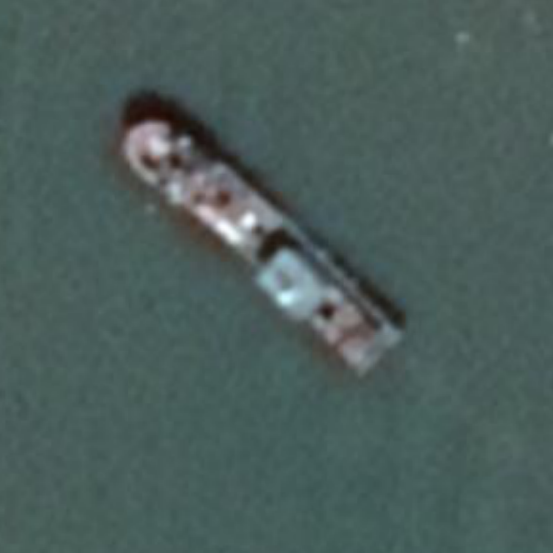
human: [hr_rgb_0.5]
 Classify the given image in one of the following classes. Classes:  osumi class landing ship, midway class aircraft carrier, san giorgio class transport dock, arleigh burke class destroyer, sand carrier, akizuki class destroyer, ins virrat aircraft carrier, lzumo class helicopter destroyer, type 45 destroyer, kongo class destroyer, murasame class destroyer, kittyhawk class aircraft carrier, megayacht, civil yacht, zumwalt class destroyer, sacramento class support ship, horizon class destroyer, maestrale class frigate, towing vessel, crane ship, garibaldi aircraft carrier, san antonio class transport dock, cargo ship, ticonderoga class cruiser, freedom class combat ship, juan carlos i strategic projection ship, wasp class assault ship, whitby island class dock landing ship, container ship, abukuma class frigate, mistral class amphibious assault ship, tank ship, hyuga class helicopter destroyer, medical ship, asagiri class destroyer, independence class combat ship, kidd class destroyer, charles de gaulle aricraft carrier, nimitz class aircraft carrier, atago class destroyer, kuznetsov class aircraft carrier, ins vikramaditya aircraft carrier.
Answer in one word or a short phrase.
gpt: Cargo ship